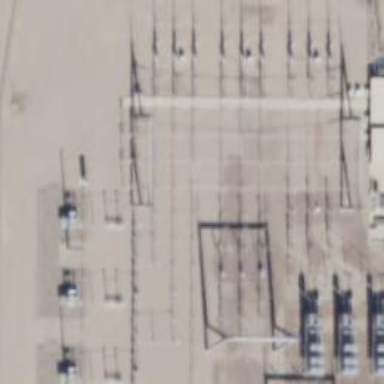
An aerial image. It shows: Switch for power supply.